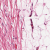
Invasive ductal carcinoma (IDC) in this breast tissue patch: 0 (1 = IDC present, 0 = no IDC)